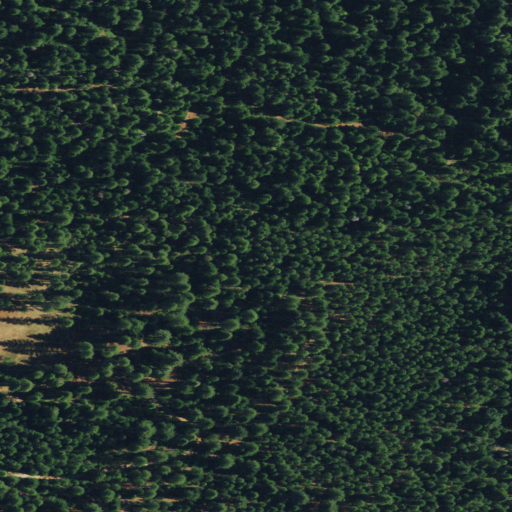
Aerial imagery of depression(s) in California named Frosty Hollow containing evergreen forest and open development